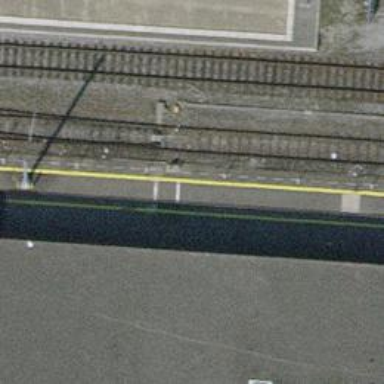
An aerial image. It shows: Rail siding with electrified contact lines.